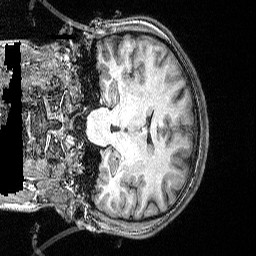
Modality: T1w
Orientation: coronal
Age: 22
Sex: female
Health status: ill
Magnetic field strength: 3 T
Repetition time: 2.53 s
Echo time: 0.00331 s